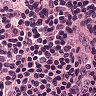
Metastatic tissue present: no